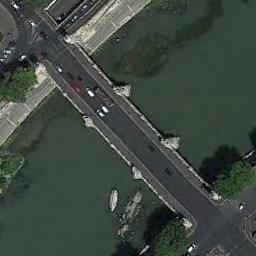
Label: bridge